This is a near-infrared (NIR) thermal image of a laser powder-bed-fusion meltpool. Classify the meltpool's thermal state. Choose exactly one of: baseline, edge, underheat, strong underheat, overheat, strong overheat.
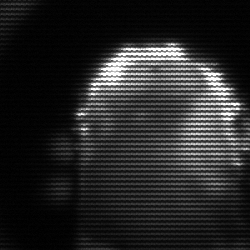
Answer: baseline